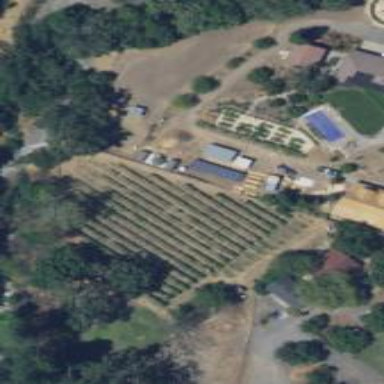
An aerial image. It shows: Vineyard with grape crops.